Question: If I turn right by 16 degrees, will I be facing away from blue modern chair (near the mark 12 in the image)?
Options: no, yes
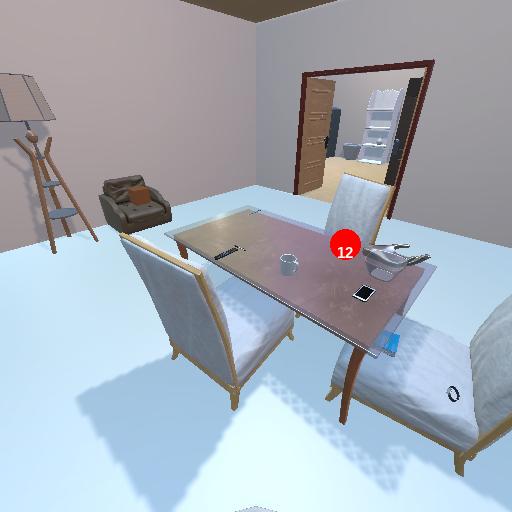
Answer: no